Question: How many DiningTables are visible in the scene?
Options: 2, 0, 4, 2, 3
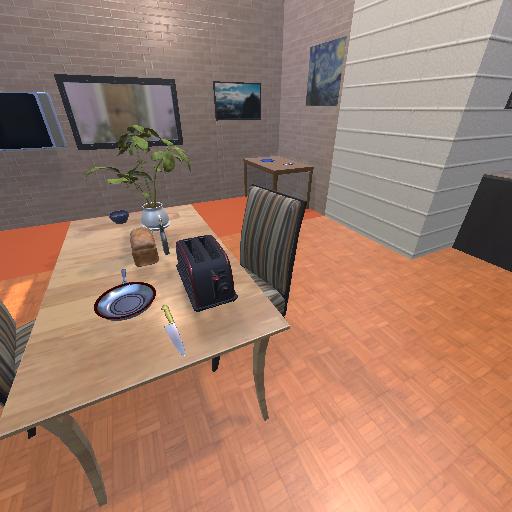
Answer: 2